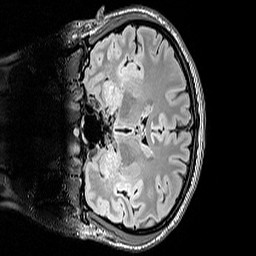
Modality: FLAIR
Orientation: coronal
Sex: female
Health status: ill
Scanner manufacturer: siemens
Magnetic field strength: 3 T
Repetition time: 5 s
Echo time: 0.388 s